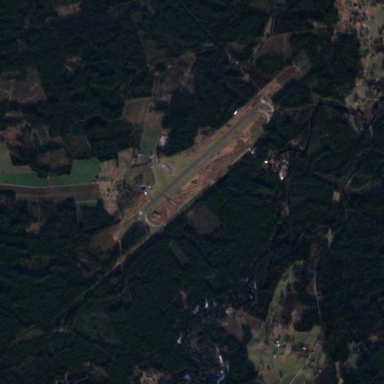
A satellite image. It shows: Military airfield on grassy terrain within larger aerodrome area.